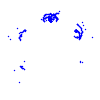
Particle: pion